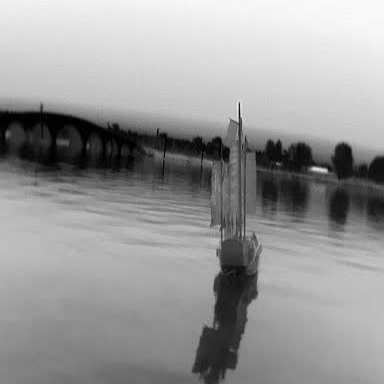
There is a sailboat in the infrared image.